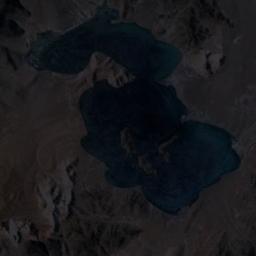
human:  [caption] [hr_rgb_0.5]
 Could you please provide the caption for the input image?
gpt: The ground is rough around the lake .

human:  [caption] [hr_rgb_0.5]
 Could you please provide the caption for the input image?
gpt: The lake is large in area .

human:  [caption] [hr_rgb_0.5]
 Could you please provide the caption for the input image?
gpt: The lake with curved shores lies in a rolling wasteland and the water is dark blue .

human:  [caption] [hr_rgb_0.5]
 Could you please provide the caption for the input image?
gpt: There is an irregular blue lake on the brown hills .

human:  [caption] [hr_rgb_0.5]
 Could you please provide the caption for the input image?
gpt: The lake is surrounded by a brown desert .